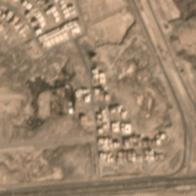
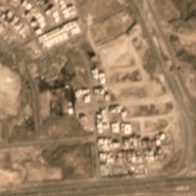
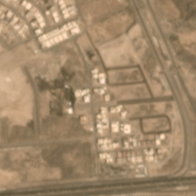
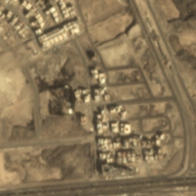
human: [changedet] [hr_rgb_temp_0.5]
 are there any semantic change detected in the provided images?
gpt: several intersecting roads and some houses are built on bareland .

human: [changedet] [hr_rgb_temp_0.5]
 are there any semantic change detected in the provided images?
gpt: several winding roads and houses are built .

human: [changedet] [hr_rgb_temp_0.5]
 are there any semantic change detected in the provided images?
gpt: some roads and many houses are built .

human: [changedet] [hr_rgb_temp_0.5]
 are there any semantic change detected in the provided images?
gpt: many buildings appear on the bareland .

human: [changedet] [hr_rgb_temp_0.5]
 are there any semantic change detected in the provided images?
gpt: some roads and houses are built .